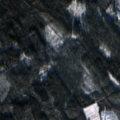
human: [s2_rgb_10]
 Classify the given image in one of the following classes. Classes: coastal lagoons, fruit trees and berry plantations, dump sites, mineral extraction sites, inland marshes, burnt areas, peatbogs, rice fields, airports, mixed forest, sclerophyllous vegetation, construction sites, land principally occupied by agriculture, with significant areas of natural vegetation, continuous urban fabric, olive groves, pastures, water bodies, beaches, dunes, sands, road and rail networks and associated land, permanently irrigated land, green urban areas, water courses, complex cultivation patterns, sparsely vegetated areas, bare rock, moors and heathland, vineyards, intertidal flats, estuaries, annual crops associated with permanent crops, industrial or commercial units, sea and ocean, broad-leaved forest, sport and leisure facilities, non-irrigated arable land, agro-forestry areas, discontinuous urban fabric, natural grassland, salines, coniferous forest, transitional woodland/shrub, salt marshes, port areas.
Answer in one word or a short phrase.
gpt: coniferous forest, mixed forest, transitional woodland/shrub